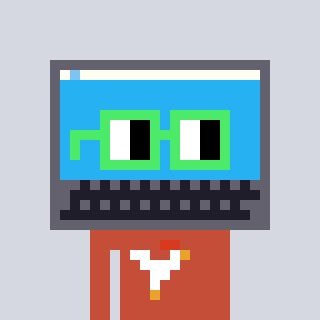
a pixel art character with square light green glasses, a laptop-shaped head and a rust-colored body on a cool background